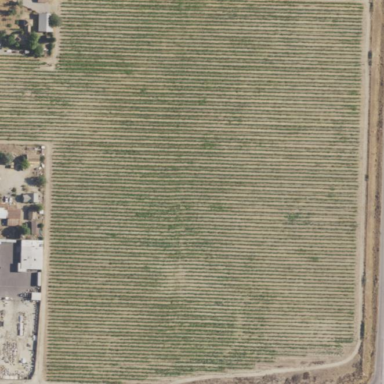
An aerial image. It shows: Vineyard.